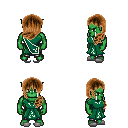
a pixel art fantasy rpg character, male body template, orc, green skin, sash dress, metal pants, brown left-swept hairstyle, white slippers, four views (front, back, left, right), 2x2 character sprite sheet, small pixel art, hard edges, no anti-aliasing